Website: apple
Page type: cart
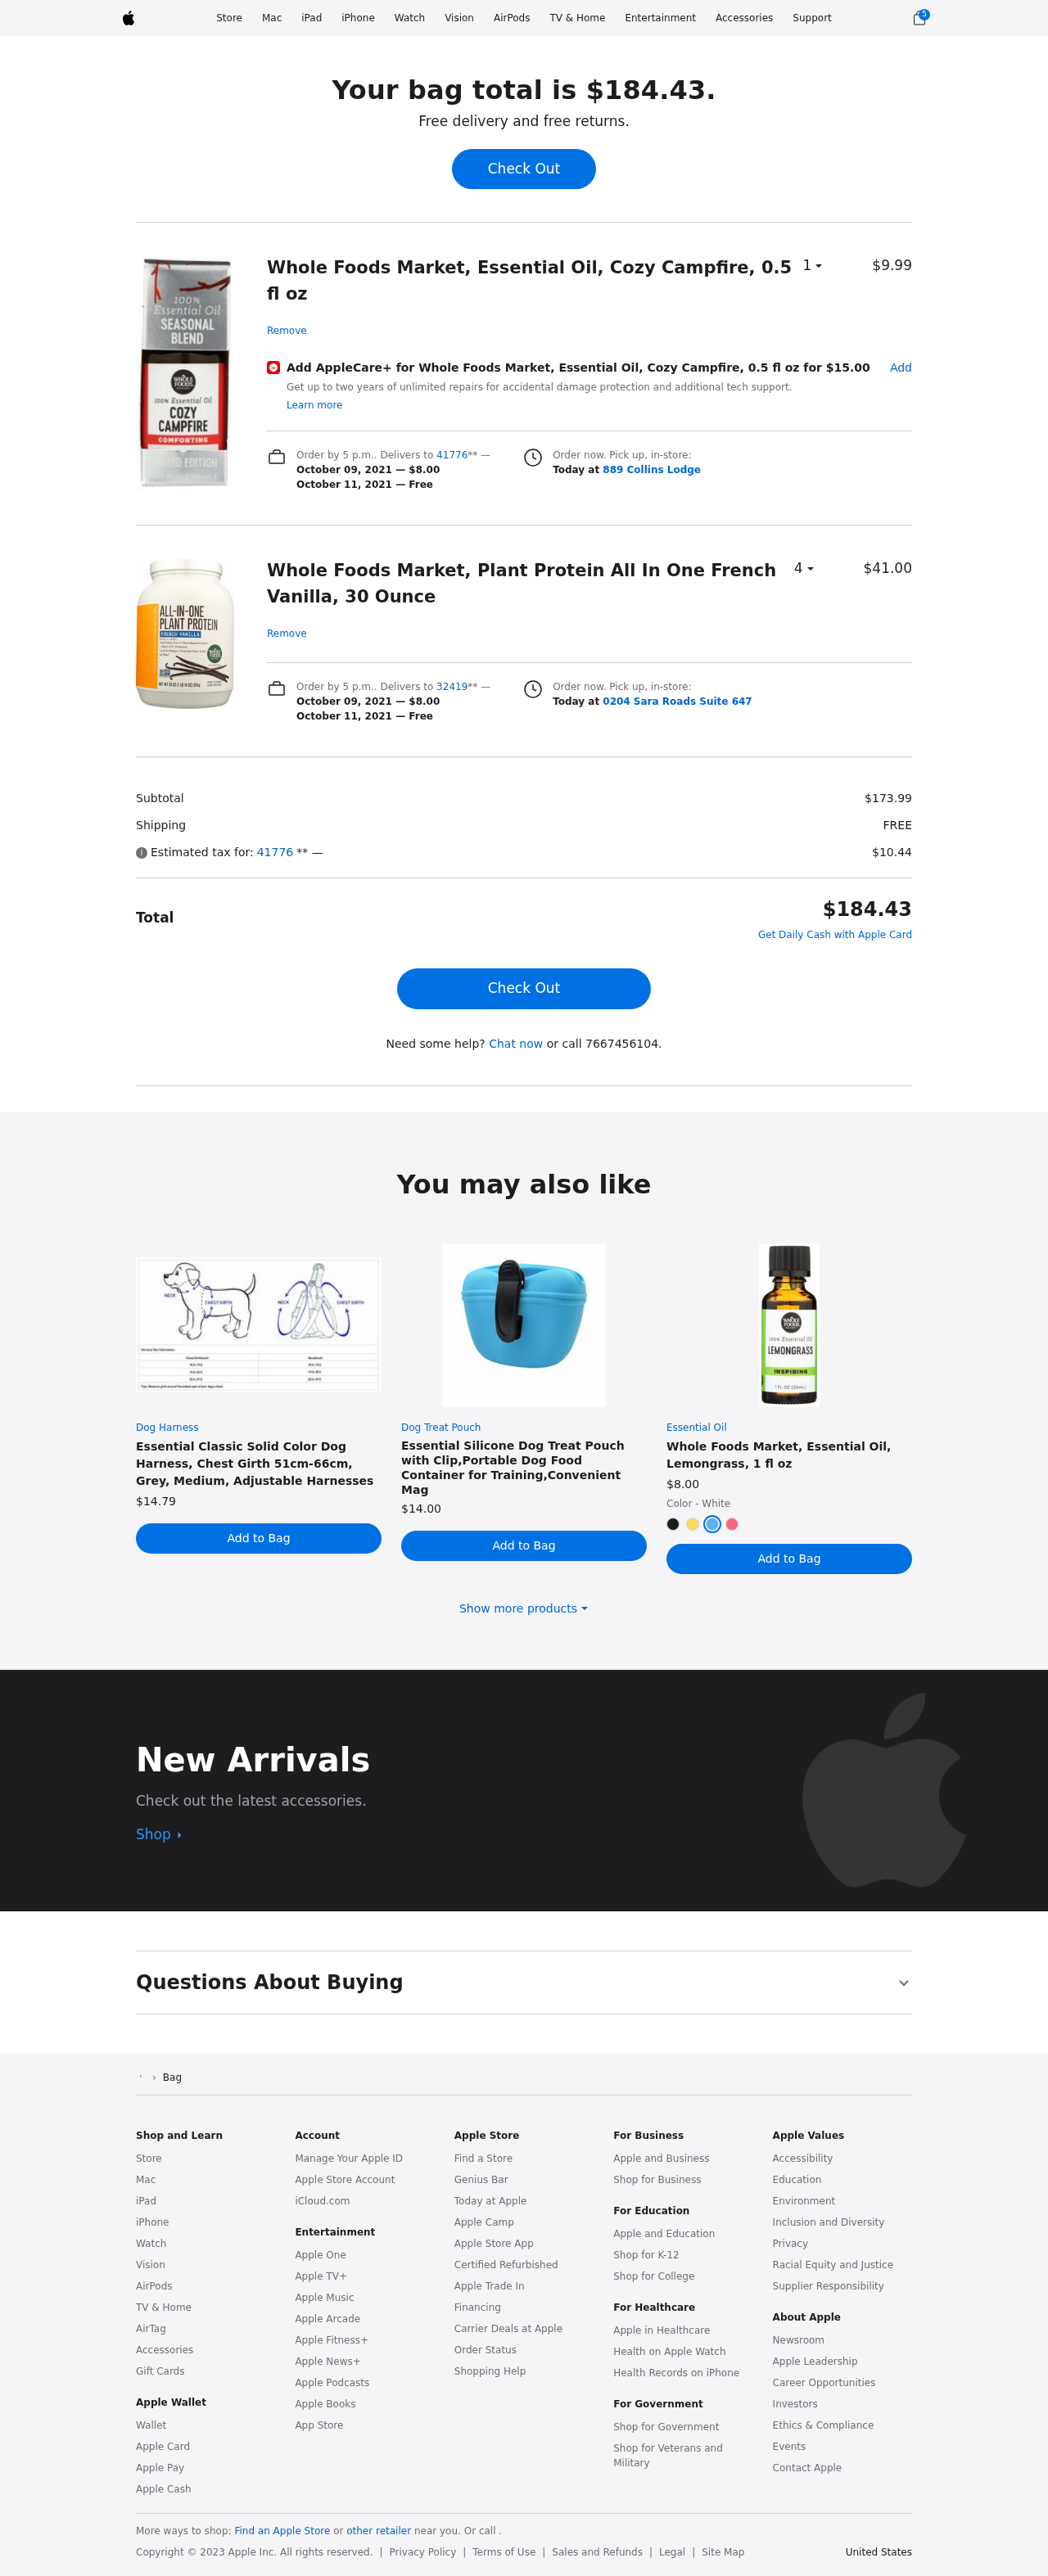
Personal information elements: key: PII_LOCATION1_STREET
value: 889 Collins Lodge
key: PII_LOCATION2_STREET
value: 0204 Sara Roads Suite 647
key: PII_PHONE
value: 7667456104
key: PII_POSTCODE
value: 41776
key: PII_POSTCODE2
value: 32419
Product elements: key: PRODUCT1_NAME
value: Whole Foods Market, Essential Oil, Cozy Campfire, 0.5 fl oz
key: PRODUCT1_PRICE
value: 9.99
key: PRODUCT1_QUANTITY
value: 1
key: PRODUCT2_NAME
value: Whole Foods Market, Plant Protein All In One French Vanilla, 30 Ounce
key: PRODUCT2_PRICE
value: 41
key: PRODUCT2_QUANTITY
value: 4
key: PRODUCT3_ITEM_CATEGORY
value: Dog Harness
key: PRODUCT3_NAME
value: Essential Classic Solid Color Dog Harness, Chest Girth 51cm-66cm, Grey, Medium, Adjustable Harnesses
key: PRODUCT3_PRICE
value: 14.79
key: PRODUCT4_ITEM_CATEGORY
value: Dog Treat Pouch
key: PRODUCT4_NAME
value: Essential Silicone Dog Treat Pouch with Clip,Portable Dog Food Container for Training,Convenient Mag
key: PRODUCT4_PRICE
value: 14
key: PRODUCT5_ITEM_CATEGORY
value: Essential Oil
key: PRODUCT5_NAME
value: Whole Foods Market, Essential Oil, Lemongrass, 1 fl oz
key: PRODUCT5_PRICE
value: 8
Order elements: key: ORDER_NUM_ITEMS
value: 5
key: ORDER_TOTAL
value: $184.43
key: ORDER_SHIPPING_DATE
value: October 09, 2021
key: ORDER_SHIPPING_COST
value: $8.00
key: ORDER_DELIVERY_DATE
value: October 11, 2021
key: ORDER_SHIPPING_DATE2
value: October 09, 2021
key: ORDER_SHIPPING_COST2
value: $8.00
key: ORDER_DELIVERY_DATE2
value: October 11, 2021
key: ORDER_SUBTOTAL
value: $173.99
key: ORDER_SHIPPING_COST_SUMMARY
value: FREE
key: ORDER_TAX
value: $10.44
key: ORDER_TOTAL2
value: $184.43
Other elements: key: APPLECARE_PRICE
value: $15.00